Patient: sex F, age 46
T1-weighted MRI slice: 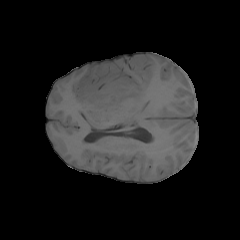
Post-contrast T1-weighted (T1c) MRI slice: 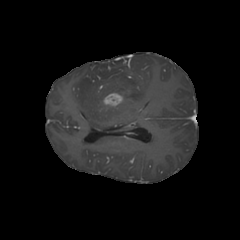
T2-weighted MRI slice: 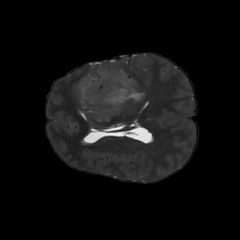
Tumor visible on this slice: yes
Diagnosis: Glioblastoma, IDH-wildtype
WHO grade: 4